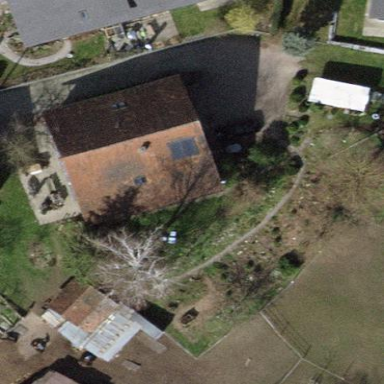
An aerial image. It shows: Gabled house with tiled roof.